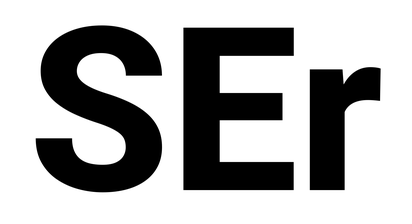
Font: Roboto_ExtraBold